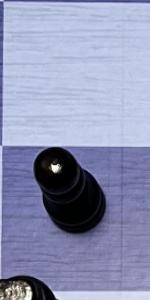
Label: Pawn_Black